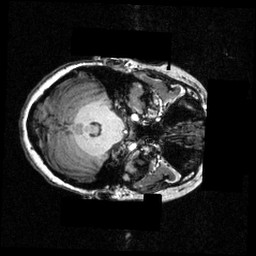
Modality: T1w
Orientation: axial
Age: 21
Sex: female
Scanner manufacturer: siemens
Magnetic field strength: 3.951 T
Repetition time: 1.5 s
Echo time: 0.00335 s